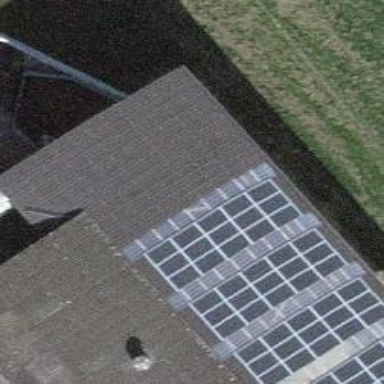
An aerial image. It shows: Solar power generator using photovoltaic method with solar photovoltaic panel types.